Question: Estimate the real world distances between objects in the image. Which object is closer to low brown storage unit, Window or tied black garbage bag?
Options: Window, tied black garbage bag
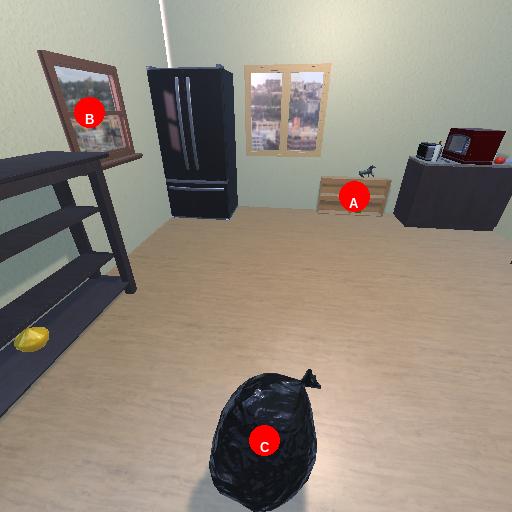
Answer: Window